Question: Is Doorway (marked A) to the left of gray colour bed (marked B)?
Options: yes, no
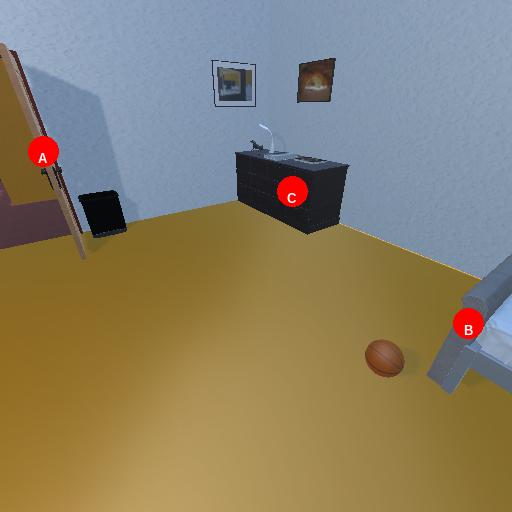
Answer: yes